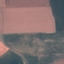
Land use / land cover: AnnualCrop